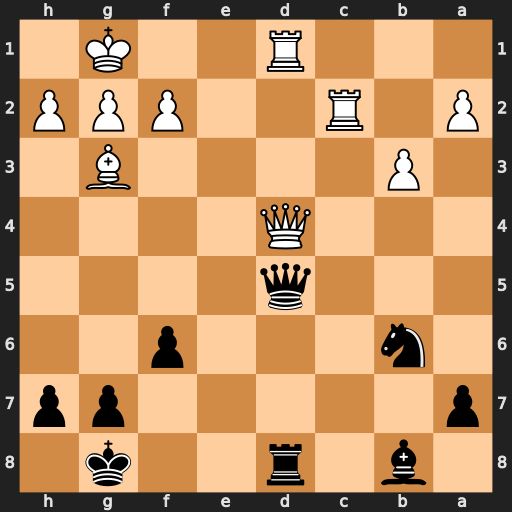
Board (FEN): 1b1r2k1/p5pp/1n3p2/3q4/3Q4/1P4B1/P1R2PPP/3R2K1
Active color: b
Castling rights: -
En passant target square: -
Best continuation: Qxd4 Rxd4 Rxd4